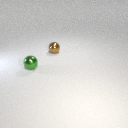
small brown metal sphere behind small green metal sphere